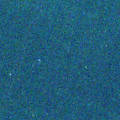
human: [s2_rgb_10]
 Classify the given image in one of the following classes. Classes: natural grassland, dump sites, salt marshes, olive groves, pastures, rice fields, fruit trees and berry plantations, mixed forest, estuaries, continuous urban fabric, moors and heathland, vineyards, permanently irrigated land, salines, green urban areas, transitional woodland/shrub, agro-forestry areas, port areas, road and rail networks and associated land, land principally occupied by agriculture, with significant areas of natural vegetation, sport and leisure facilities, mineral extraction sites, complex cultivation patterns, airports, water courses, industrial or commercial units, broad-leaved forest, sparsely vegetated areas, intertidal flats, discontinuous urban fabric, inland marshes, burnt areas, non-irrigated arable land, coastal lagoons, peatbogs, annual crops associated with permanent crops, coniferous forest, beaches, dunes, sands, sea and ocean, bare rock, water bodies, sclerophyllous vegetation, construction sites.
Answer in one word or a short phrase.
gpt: sea and ocean